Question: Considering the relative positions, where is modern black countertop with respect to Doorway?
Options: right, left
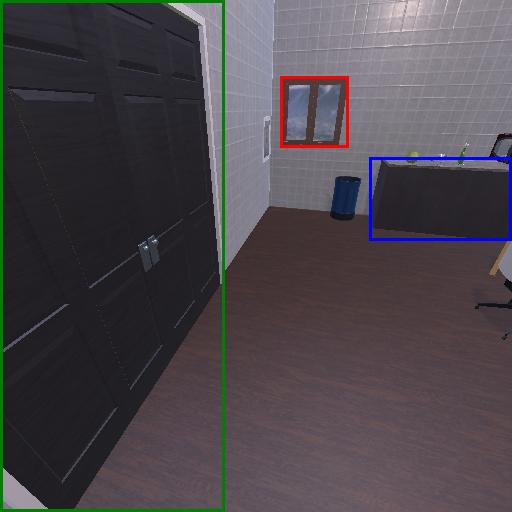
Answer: right